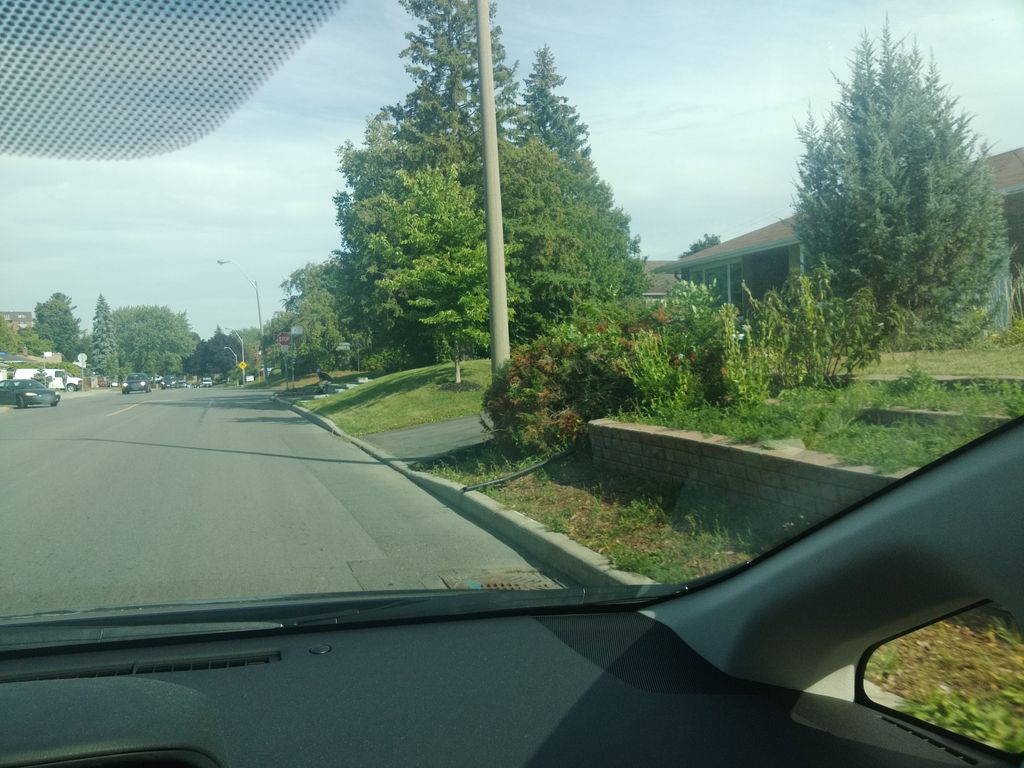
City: ottawa-gatineau